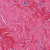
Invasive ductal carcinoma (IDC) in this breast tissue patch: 0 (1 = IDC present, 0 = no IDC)